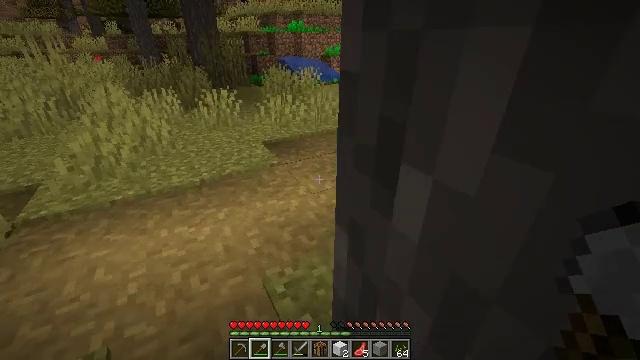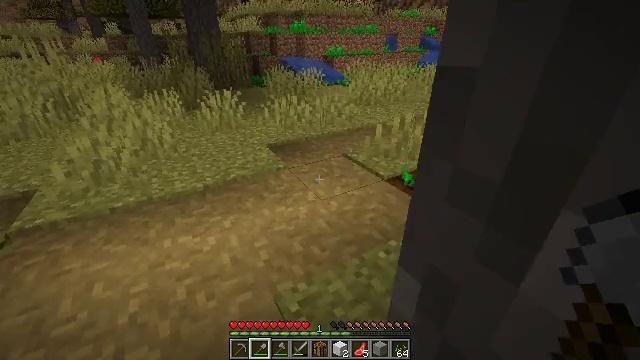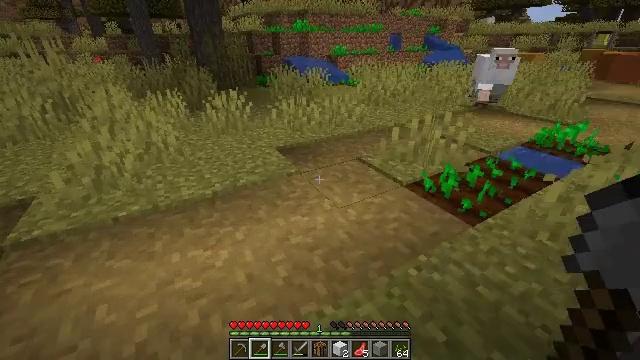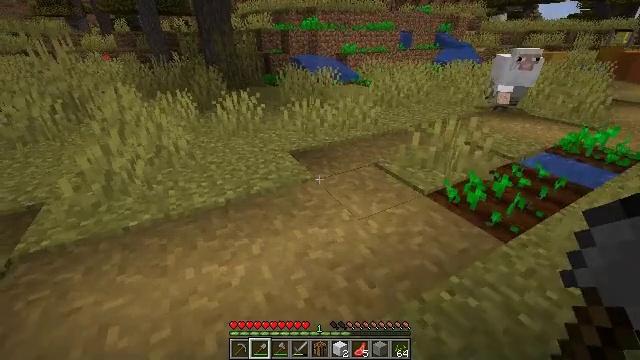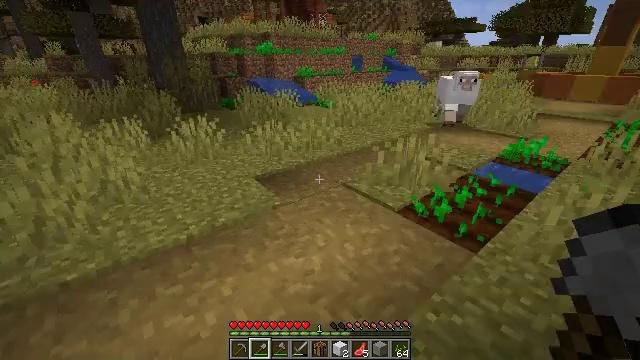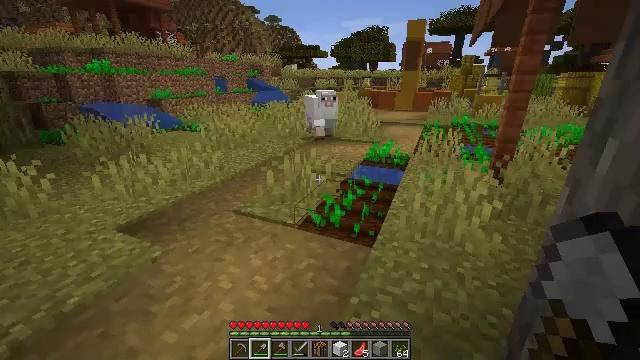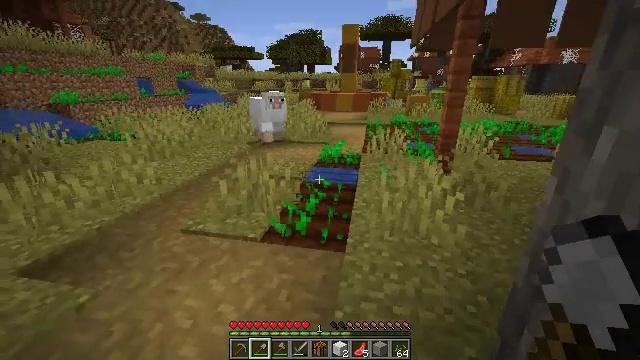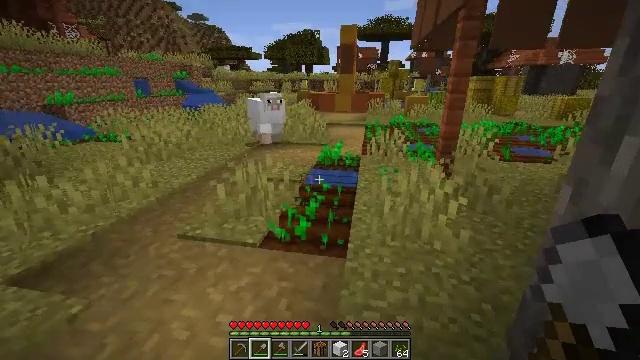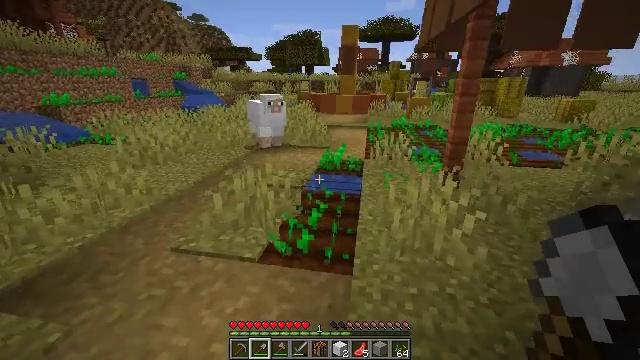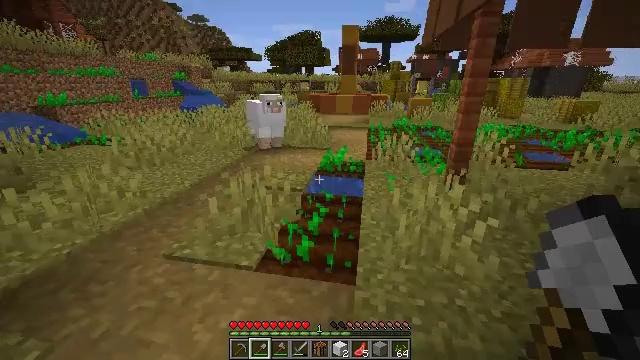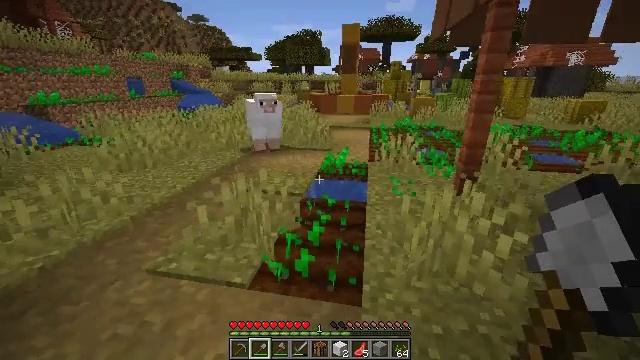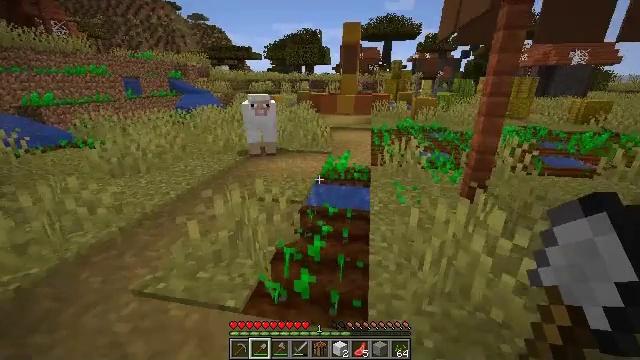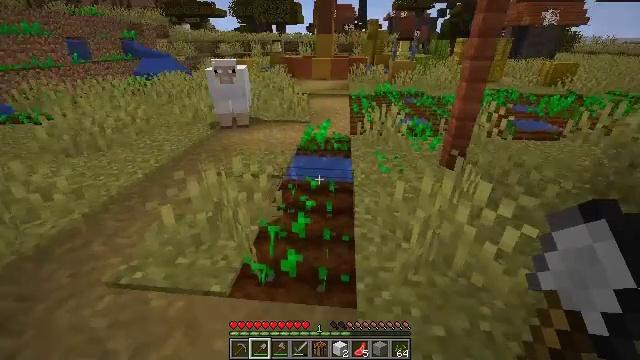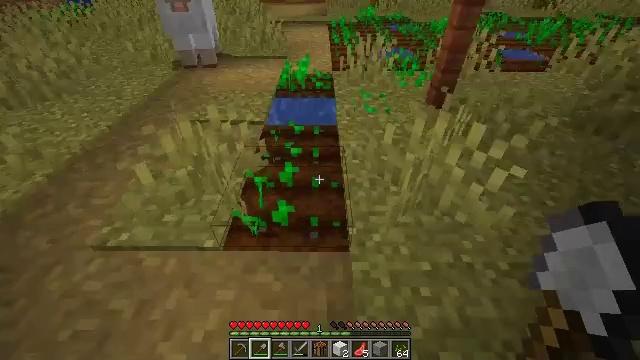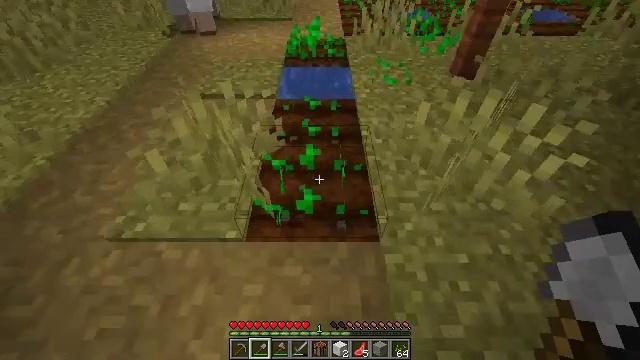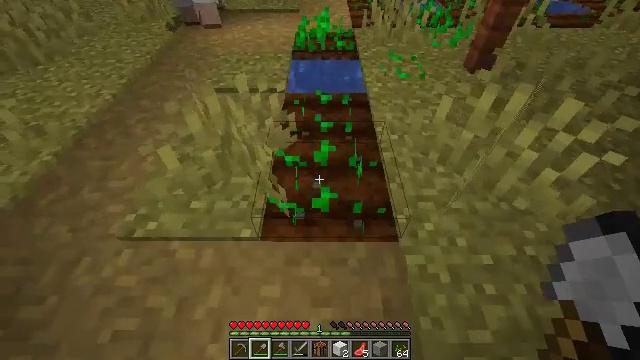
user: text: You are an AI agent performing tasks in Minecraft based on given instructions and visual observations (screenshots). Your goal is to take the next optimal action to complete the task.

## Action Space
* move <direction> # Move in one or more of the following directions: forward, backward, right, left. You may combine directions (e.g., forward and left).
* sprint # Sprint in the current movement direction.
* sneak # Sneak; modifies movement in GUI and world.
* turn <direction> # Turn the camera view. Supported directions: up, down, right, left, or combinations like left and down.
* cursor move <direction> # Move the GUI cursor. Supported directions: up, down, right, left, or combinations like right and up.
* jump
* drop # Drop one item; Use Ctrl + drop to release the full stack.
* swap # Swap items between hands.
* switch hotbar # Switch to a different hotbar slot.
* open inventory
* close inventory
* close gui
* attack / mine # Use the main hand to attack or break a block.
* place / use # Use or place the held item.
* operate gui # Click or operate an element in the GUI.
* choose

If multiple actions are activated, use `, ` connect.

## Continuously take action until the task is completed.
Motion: motion action
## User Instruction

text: Get wheat from the farmland.
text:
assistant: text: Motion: move forward and move left
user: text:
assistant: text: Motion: move forward and move left
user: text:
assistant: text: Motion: move forward and move left, turn left
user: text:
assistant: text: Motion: move forward and move left, turn right and up
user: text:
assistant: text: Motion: move forward and move left, turn right and up
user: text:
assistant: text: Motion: move forward, turn right
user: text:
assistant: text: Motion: move forward
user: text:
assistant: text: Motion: move forward
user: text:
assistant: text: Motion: move forward
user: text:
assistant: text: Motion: move forward
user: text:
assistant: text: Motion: move forward
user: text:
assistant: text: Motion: move forward and move left, turn right and down
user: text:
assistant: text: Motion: move forward and move left, turn right and down
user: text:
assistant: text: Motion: move left, turn down
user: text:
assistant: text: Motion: turn down
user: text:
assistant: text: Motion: no_op
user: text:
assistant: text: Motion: no_op
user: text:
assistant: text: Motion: no_op
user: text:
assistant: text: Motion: no_op
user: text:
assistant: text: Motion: no_op
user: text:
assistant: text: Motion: attack / mine
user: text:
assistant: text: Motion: attack / mine
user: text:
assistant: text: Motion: move forward, turn right and up, attack / mine
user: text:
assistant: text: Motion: move forward, turn right and up, attack / mine
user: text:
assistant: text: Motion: move forward, attack / mine
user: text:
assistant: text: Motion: move forward, attack / mine
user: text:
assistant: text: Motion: move forward, attack / mine
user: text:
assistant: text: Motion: move forward, attack / mine
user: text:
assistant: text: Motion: attack / mine